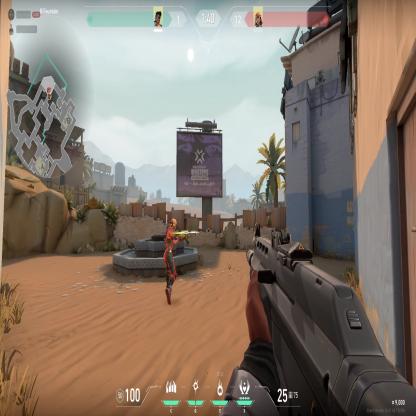
Label: enemy